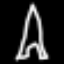
Label: The Eiffel Tower